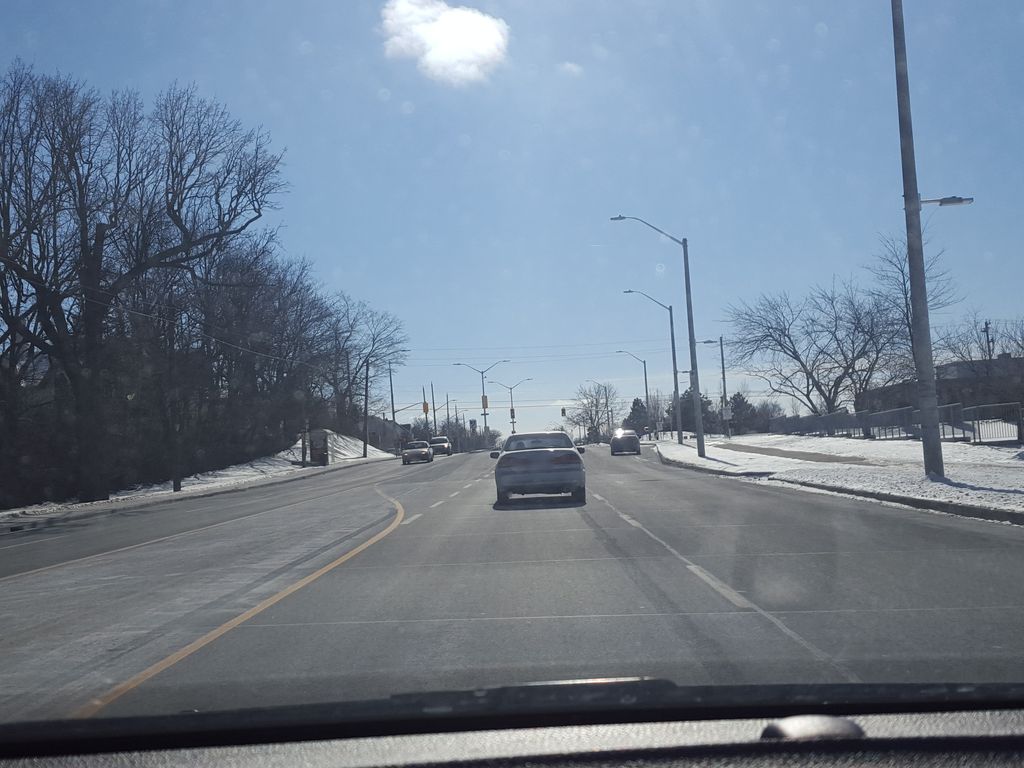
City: hamilton